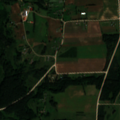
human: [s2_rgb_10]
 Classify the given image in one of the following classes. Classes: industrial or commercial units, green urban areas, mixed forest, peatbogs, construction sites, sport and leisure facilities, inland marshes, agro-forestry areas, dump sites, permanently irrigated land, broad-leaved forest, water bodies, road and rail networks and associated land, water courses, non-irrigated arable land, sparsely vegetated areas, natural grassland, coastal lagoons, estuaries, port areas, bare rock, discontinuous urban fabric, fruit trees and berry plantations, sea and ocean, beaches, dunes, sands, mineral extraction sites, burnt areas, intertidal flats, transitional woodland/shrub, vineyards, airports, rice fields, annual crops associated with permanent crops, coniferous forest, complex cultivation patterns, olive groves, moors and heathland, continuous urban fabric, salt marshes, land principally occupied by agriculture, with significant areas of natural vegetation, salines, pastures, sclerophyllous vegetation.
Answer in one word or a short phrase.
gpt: non-irrigated arable land, pastures, complex cultivation patterns, land principally occupied by agriculture, with significant areas of natural vegetation, coniferous forest, mixed forest